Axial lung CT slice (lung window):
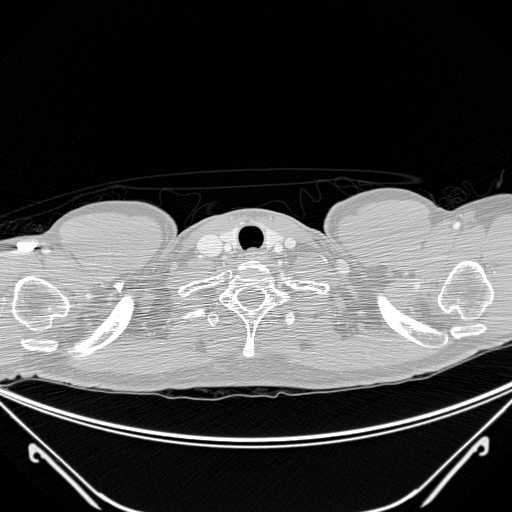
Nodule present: no